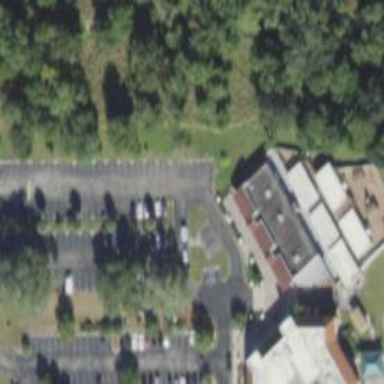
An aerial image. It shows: Parking space.